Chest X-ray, AP view. Patient: 47 years old, sex M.
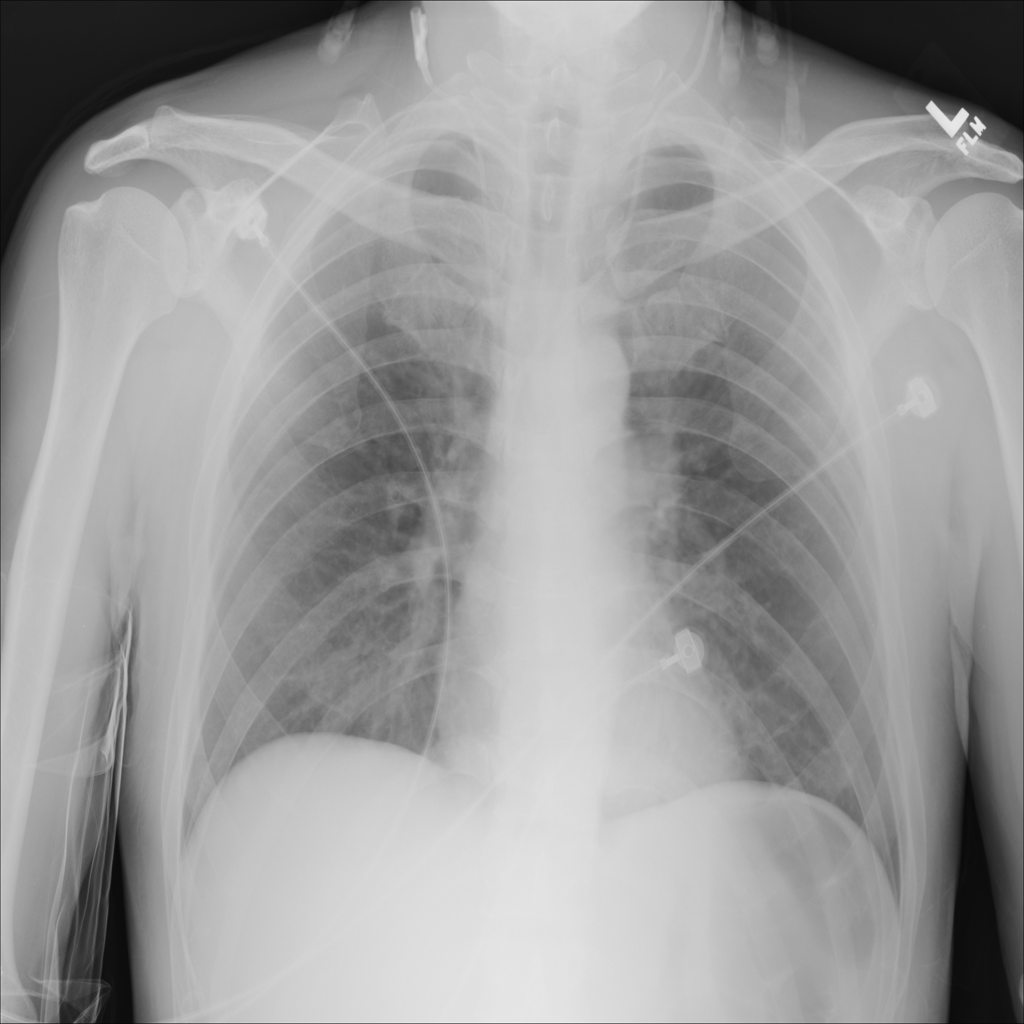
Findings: No Finding